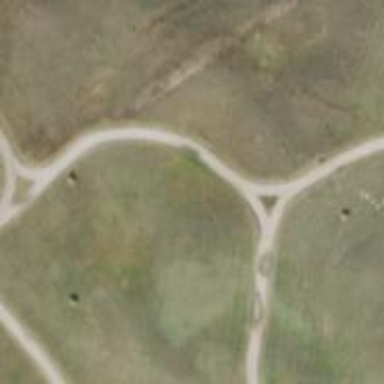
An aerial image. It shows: Footway that serves as golf path.